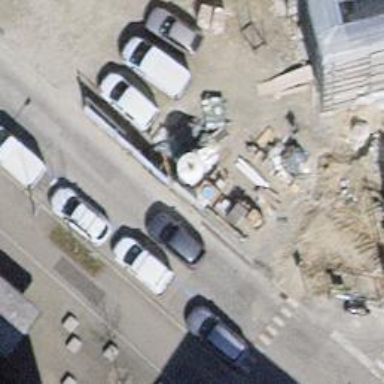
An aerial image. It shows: Bollard barrier.